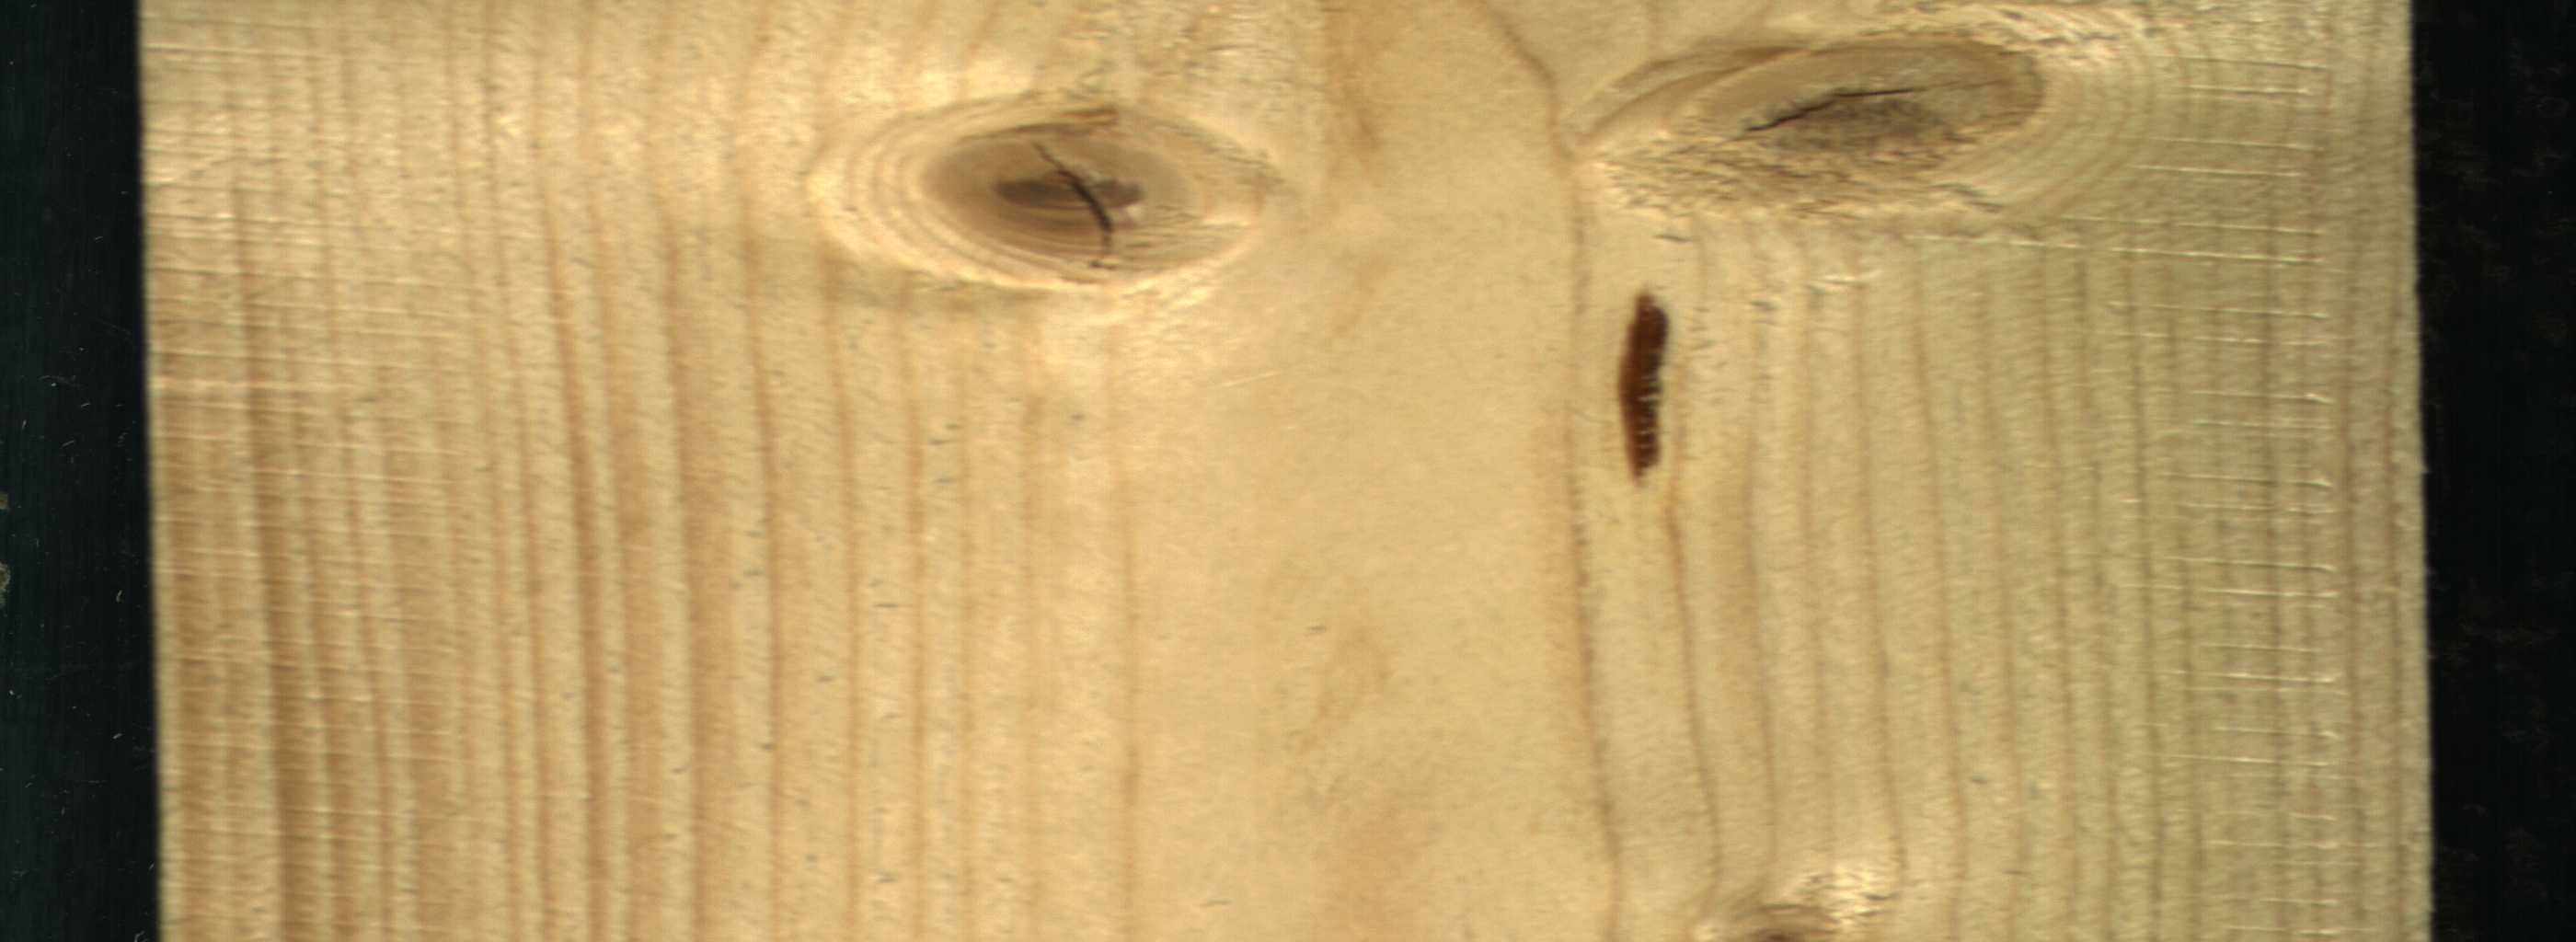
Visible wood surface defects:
resin
knot_with_crack
knot_with_crack
Live_Knot